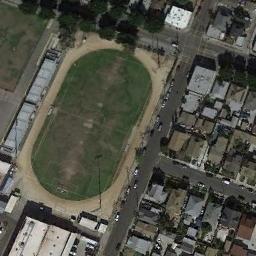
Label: ground_track_field